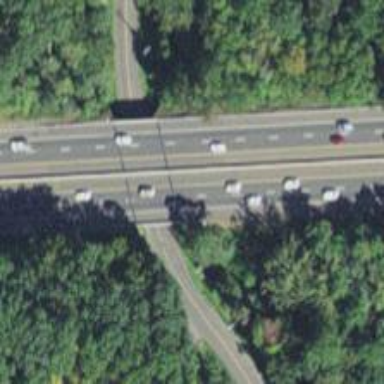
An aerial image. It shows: Motorway.